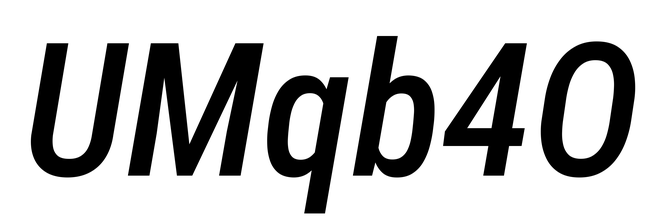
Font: Roboto-Italic_Condensed_Medium_Italic